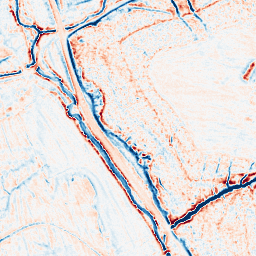
Category: multiscale
Decomposition family: dog_multiscale
Decomposition parameters: sigma_ratio: 1.6
n_scales: 3
base_sigma: 0.5
Upsampling method: quartic
Upsampling parameters: scale: 8
Upsampling scale: 8